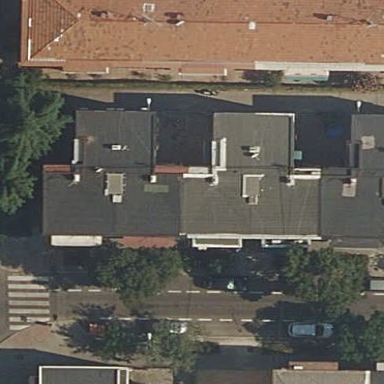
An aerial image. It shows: Residential building.